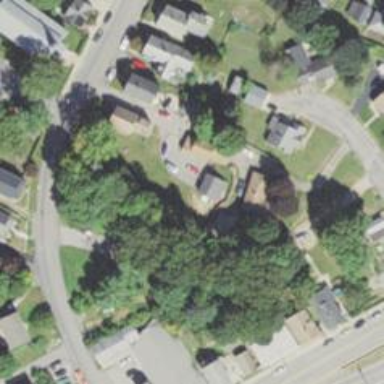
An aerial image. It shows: Residential driveway.